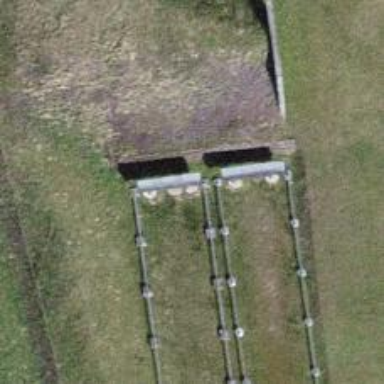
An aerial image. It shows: Wall barrier.